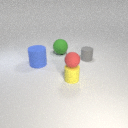
small gray rubber cylinder behind large blue rubber cylinder